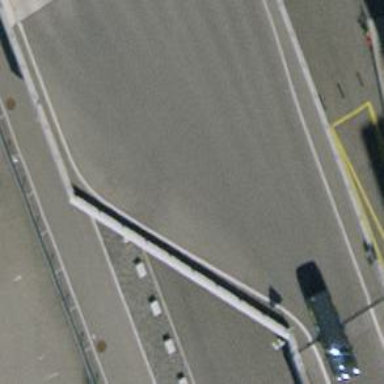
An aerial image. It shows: Asphalt road designated for service vehicles.